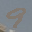
Label: 9